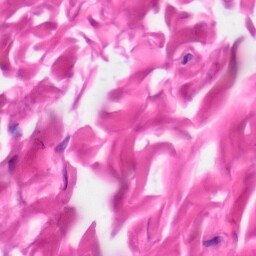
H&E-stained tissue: Skin